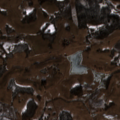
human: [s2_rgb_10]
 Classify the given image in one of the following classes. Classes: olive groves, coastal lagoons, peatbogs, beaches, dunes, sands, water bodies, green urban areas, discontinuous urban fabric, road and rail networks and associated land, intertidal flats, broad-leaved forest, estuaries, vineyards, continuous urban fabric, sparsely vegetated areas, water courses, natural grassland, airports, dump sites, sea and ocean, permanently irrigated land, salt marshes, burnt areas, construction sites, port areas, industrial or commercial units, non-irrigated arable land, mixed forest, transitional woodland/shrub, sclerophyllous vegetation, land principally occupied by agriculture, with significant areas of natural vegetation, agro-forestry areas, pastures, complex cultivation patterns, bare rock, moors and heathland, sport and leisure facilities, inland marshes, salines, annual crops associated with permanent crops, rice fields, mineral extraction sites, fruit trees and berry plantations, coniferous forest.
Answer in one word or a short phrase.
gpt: pastures, land principally occupied by agriculture, with significant areas of natural vegetation, broad-leaved forest